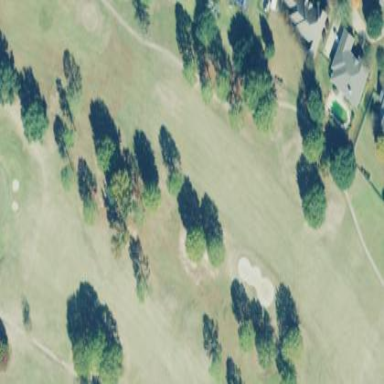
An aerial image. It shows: Grassy area designated as golf fairway.